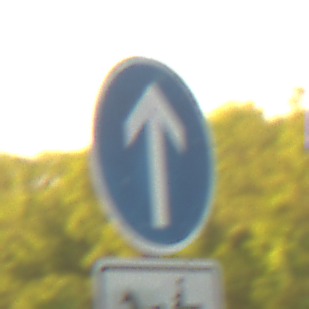
Verkehrszeichen: VorgeschriebeneFahrtrichtungGeradeaus
Zusatzzeichen unten: MehrspurigeFahrzeugeFrei9
Umgebung: Outdoor, RoadRail
Tageszeit: SunriseSunset
Wetter: Clear
Licht: Natural
Jahreszeit: NotSpecified
Kontrast: LowContrast